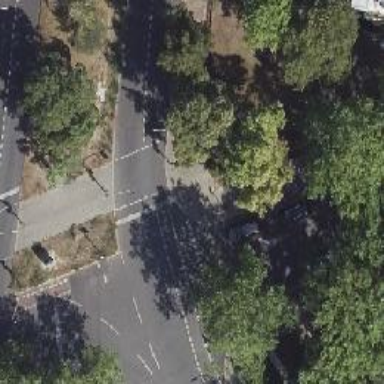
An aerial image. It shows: Road with traffic signals for signaling.